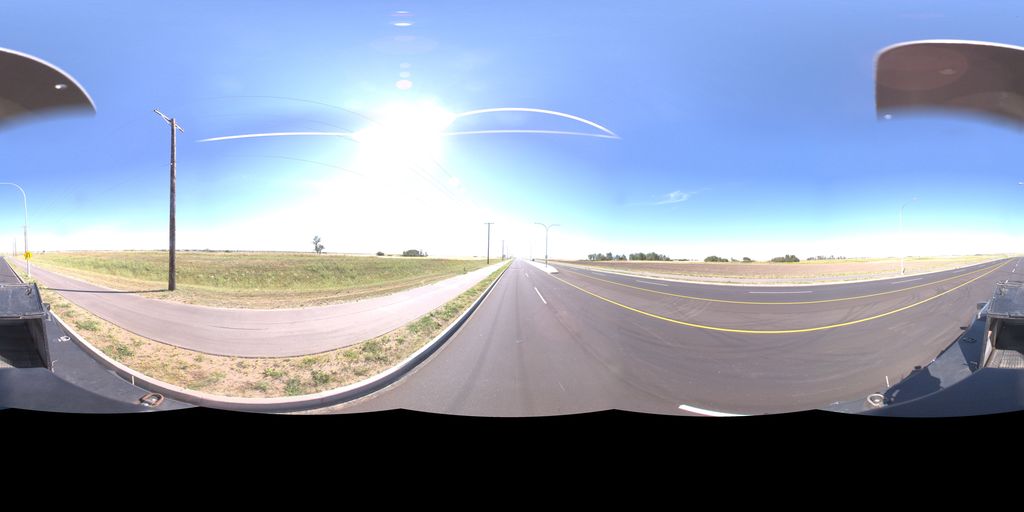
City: saskatoon